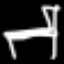
Label: bed